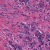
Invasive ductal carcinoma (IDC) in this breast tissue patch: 1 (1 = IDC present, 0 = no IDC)